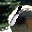
Label: 1